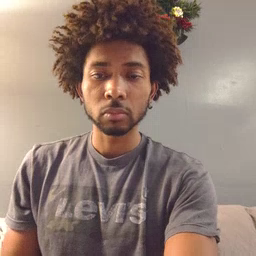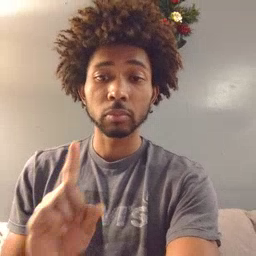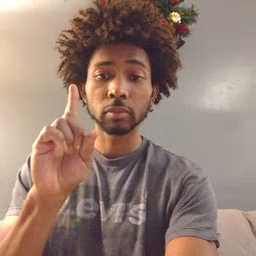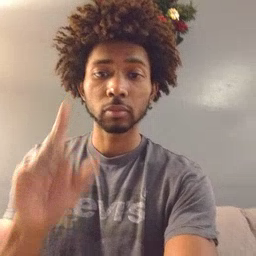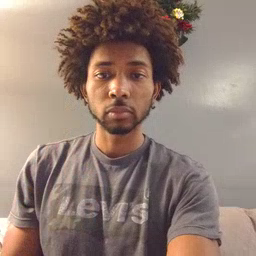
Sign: up